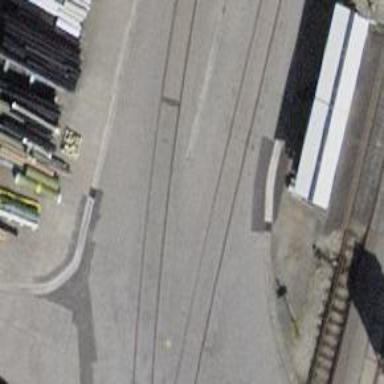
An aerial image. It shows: Rail spur service.